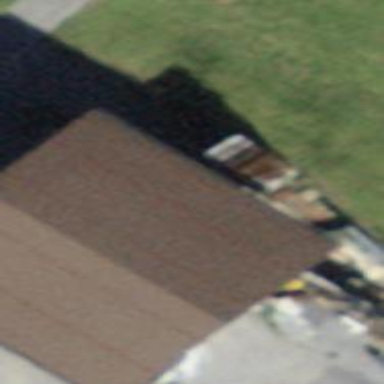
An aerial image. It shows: Group of garages.